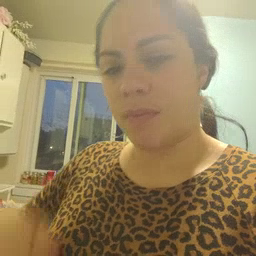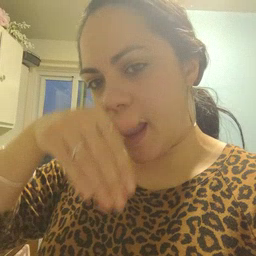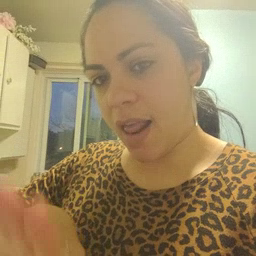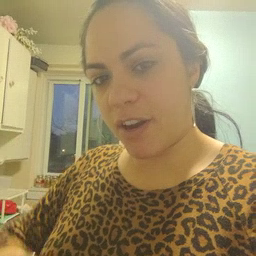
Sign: elephant